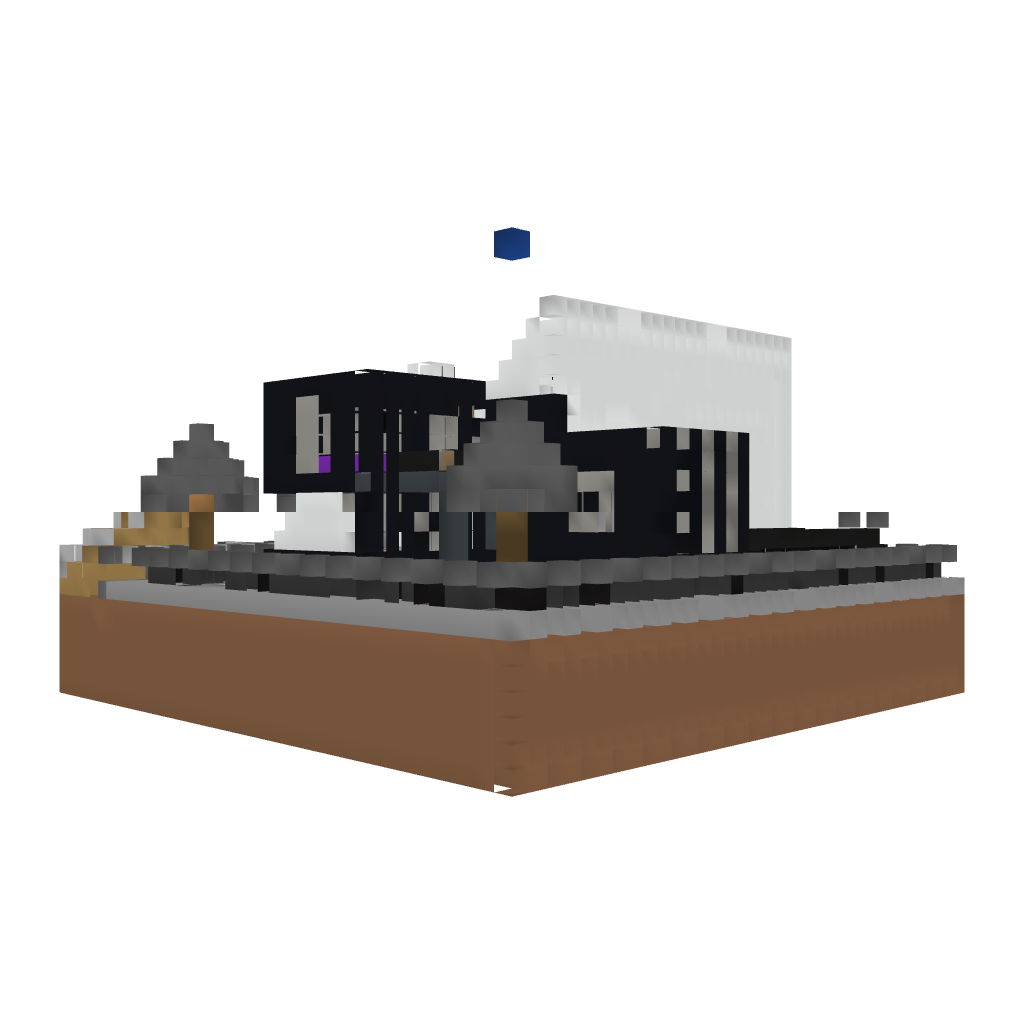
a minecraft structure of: Modern House #1